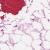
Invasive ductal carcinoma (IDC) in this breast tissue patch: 0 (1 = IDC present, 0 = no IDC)